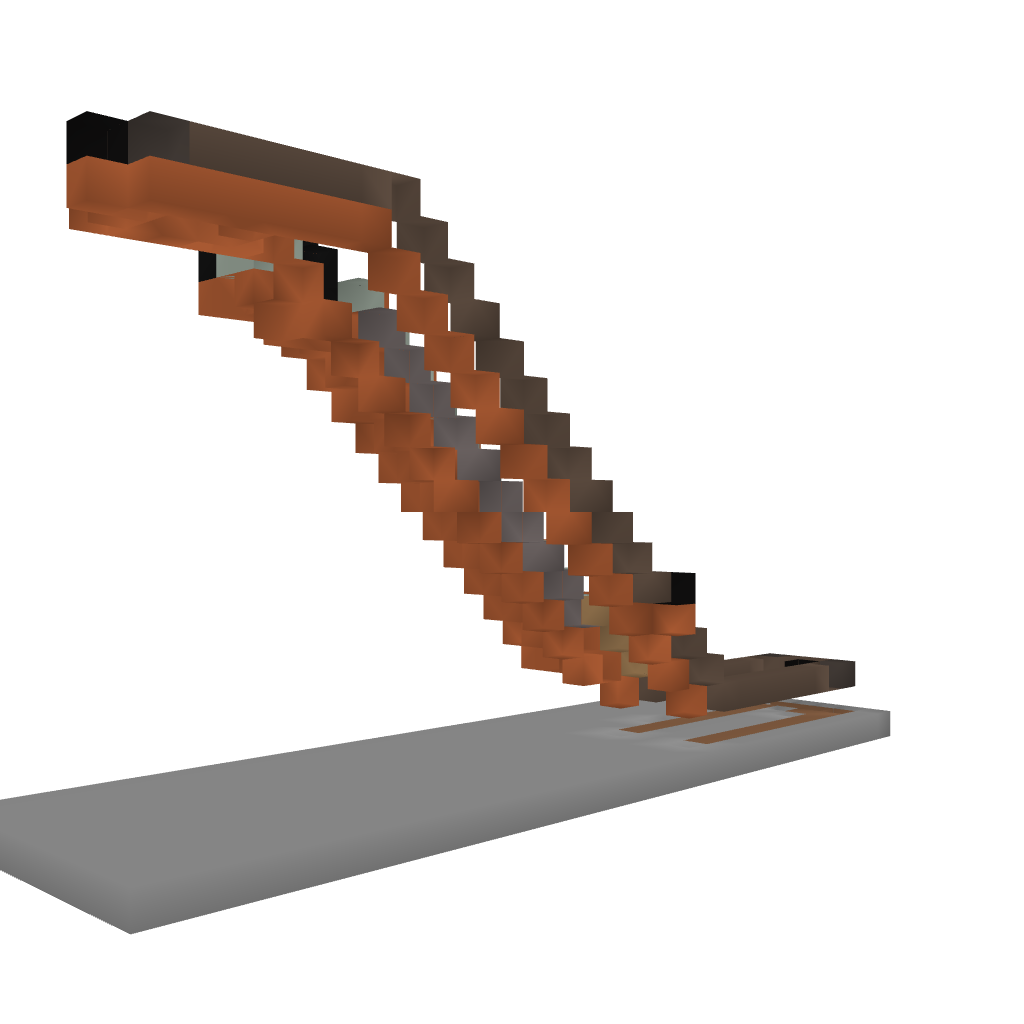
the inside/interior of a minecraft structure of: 1.7 piston minecart escalator